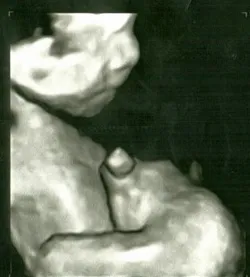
4D echography, gestational age 21 weeks, viable fetus and parasite fetus (profile).
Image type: radiology (ct)